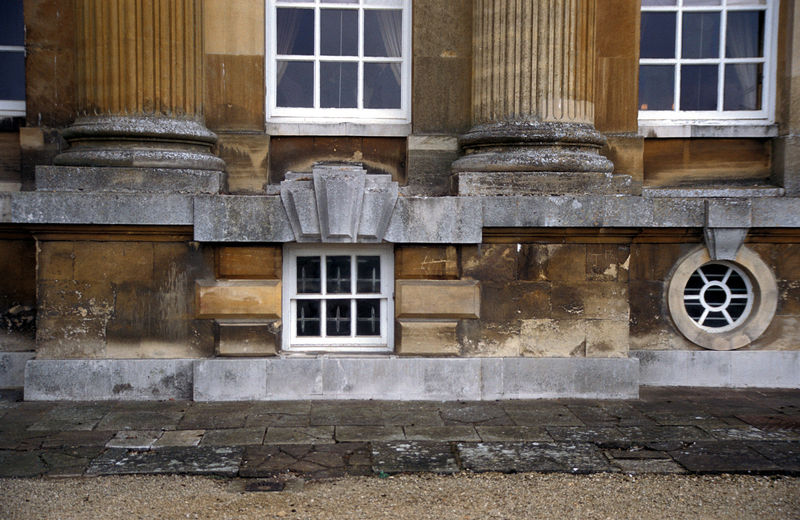
Titel: Südfassade, Mittelrisalit, Sockelzone
Künstler: John Vanbrugh
Standort: Woodstock, Oxfordshire
Institution: Blenheim Palace
Schlagwörter: gestein, weiß, ocker, ausschnitt, braun, fenster, glas, grau, straße, säule, säulen, gebäude, haus, weg, beige, architektur, barock, sockel, stein, steine, spiegelung, gitter, boden, klassizismus, front, rund, kanneliert, fassade, pflaster, schotter, risse, sprossenfenster, pilaster, kies, vorhänge, detail, plinthe, foto, fotografie, photographie, fugen, keller, eckig, bürgersteig, fensterkreuz, gehsteig, rechteck, sprossen, rundfenster, gehweg, architrav, photo, rustika, gesims, quader, sandstein, ionisch, kanneluren, kellerfenster, basis, rennaissance, oculus, opaion, opeion, basen, steinquader, occulus, sockelgeschoss, rustica, erdgeschoss, fensterrose, kannelur, halbsäule, etail, rosettenfenster, schlusstein, attisch, attische basis, souterrain, kannellur, attische basen, gebäudesockel, pflanster, fenster occulus, wegplatten